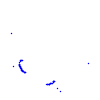
Particle: proton